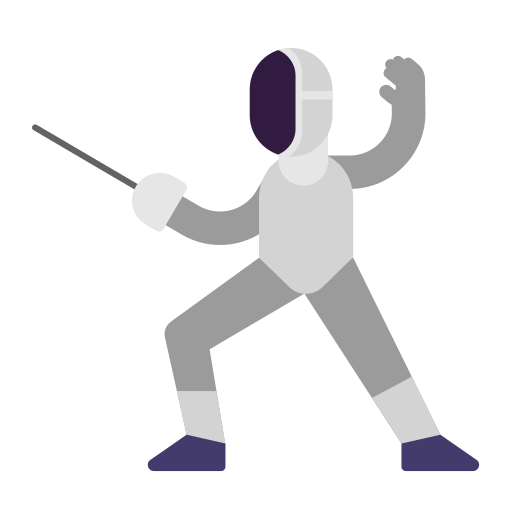
person fencing flat